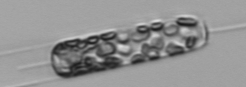
Label: Ditylum_brightwellii